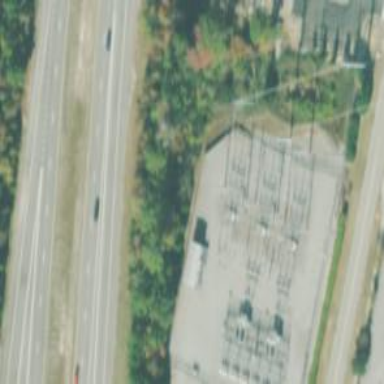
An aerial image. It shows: Switch for power supply.